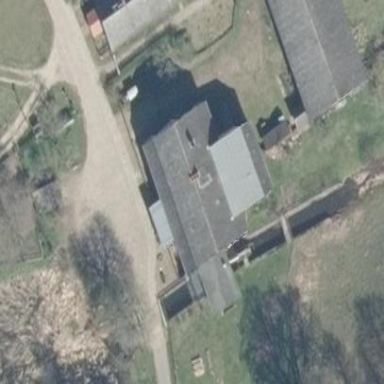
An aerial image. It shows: Watermill building.